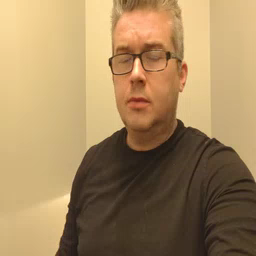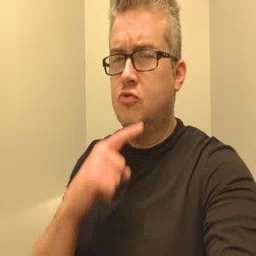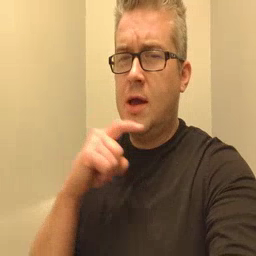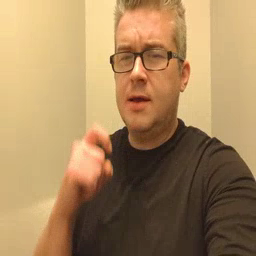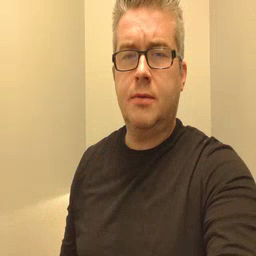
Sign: dryer